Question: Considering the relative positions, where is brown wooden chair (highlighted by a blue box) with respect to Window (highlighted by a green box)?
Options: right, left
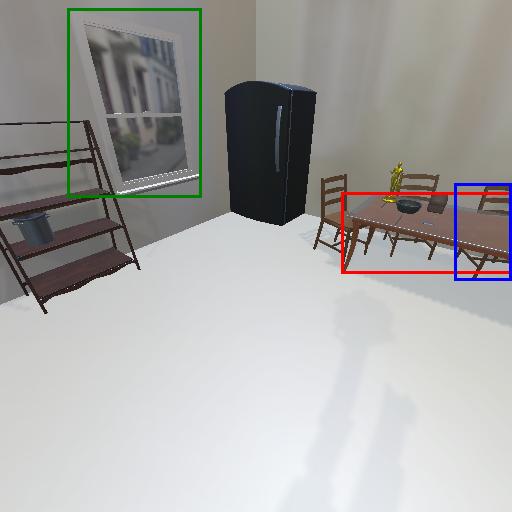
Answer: right